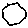
Label: hexagon